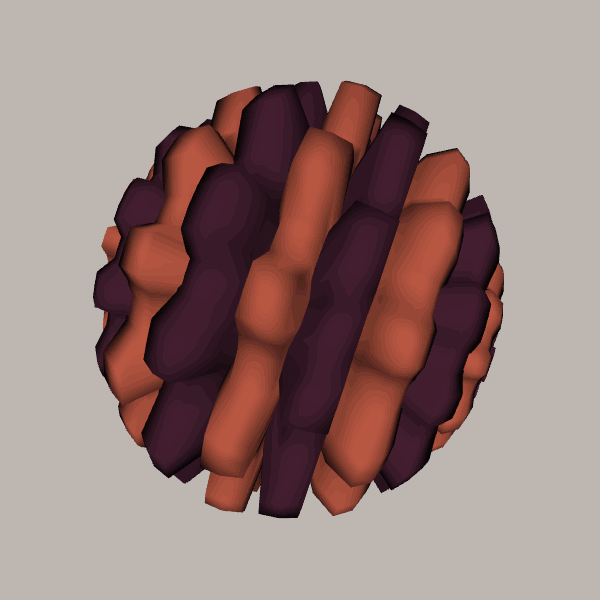
Background: light